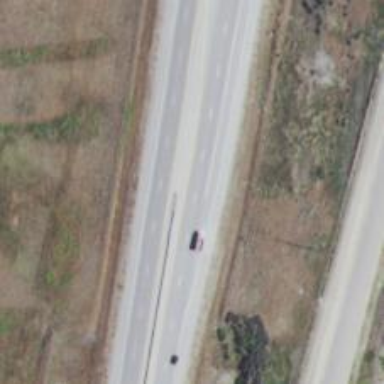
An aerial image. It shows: Primary highway with expressway characteristics.